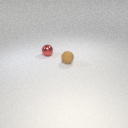
small brown rubber sphere to the right of small red metal sphere